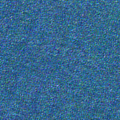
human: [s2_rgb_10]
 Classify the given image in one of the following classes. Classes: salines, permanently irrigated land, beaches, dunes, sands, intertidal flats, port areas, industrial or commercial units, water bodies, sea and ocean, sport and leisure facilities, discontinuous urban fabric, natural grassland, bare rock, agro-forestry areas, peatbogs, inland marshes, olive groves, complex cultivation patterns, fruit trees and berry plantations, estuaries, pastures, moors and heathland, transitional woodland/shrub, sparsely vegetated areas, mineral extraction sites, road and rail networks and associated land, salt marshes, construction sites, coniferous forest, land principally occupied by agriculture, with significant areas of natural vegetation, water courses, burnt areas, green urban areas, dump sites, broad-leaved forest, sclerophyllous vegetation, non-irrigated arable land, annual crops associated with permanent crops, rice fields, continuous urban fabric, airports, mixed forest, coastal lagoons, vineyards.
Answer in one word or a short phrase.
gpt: sea and ocean